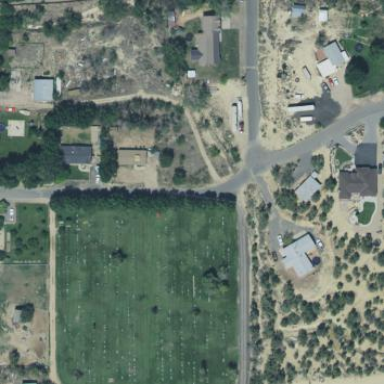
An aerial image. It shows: Graveyard used as cemetery.